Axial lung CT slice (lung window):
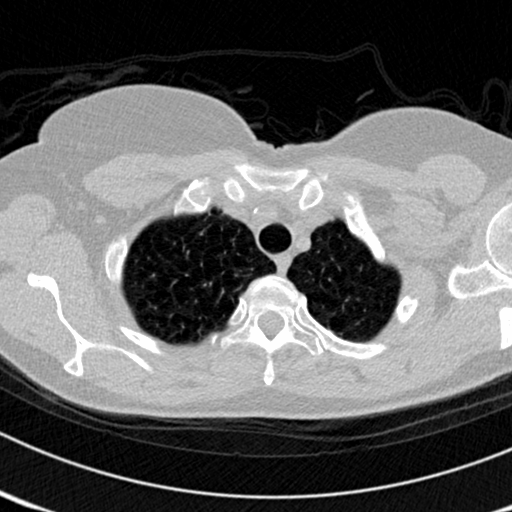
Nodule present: no